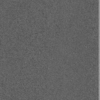
Label: dusty